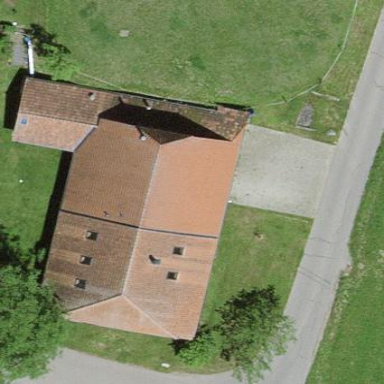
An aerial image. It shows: Farm building.